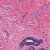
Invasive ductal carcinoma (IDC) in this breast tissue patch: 0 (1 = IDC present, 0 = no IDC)